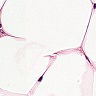
Metastatic tissue present: no